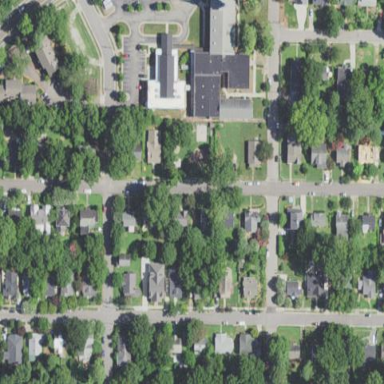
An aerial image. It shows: Residential area within neighborhood.